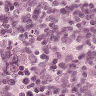
Metastatic tissue present: yes